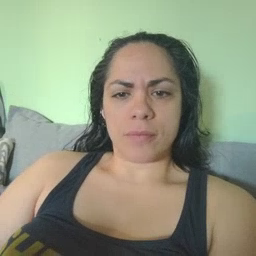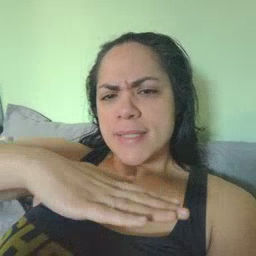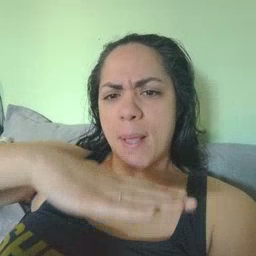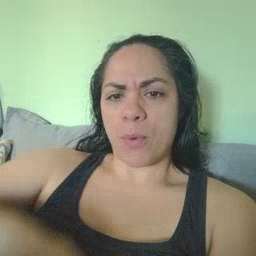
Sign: table